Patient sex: M
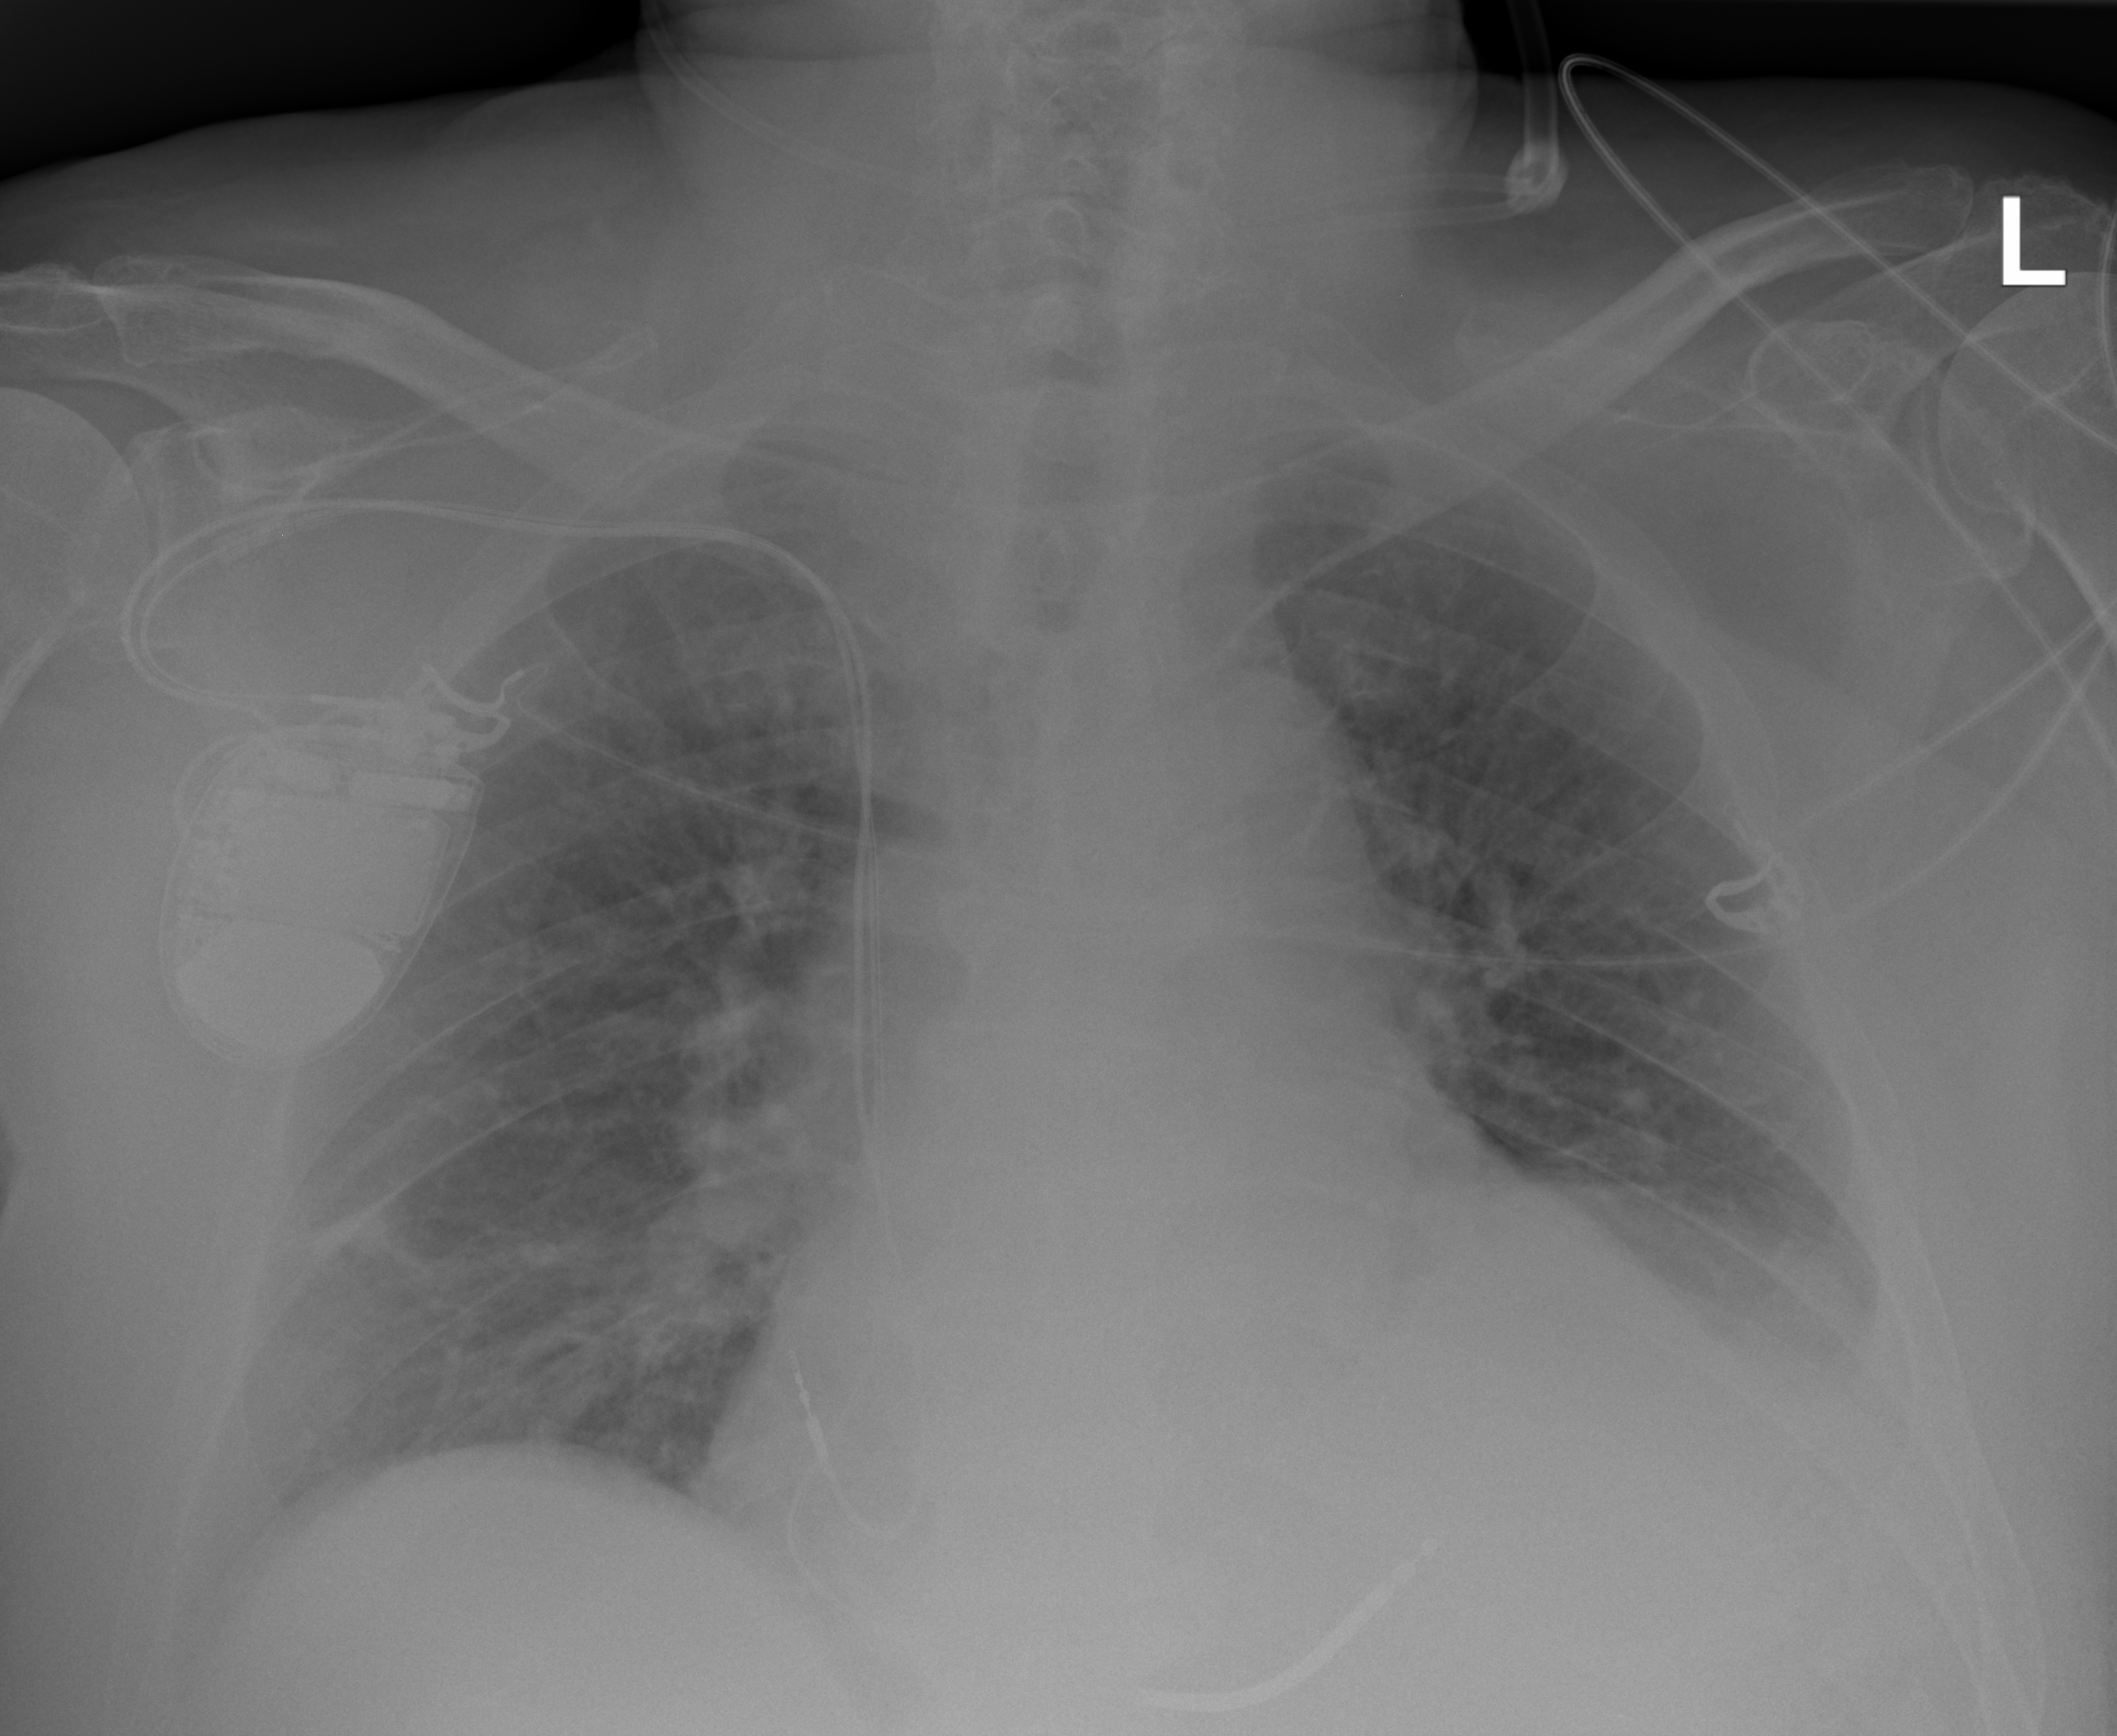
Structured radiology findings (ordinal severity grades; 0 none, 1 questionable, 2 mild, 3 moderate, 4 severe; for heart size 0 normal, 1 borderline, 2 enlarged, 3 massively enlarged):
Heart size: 2
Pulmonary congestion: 0
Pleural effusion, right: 0
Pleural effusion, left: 2
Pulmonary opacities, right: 0
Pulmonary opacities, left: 0
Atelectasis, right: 0
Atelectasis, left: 0